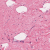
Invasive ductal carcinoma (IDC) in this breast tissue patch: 0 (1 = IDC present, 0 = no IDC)